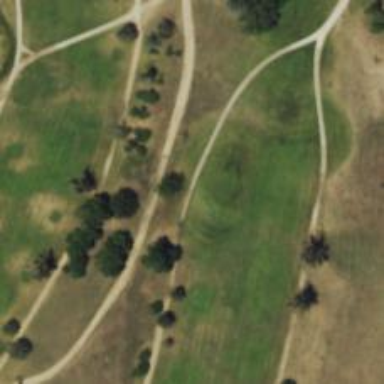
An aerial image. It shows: Path designated for golf carts.